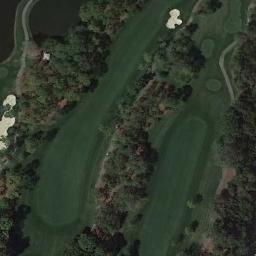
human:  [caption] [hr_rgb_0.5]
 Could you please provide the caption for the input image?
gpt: There are several bunkers and lakes and a few paths and many trees on a large green lawn on the golf course .

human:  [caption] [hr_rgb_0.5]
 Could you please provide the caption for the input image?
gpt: The golf course has a lake, Some fairways, Barrier trees and two sandpits .

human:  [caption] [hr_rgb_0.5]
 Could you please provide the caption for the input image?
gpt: Many trees are near the golf course .

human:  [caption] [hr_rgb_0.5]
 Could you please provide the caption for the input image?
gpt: There are five bunkers in this area, Two winding paths and a small river .

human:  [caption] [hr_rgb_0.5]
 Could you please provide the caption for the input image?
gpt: There are some green trees and a lake on the golf course .